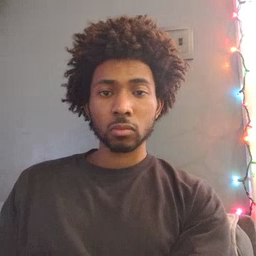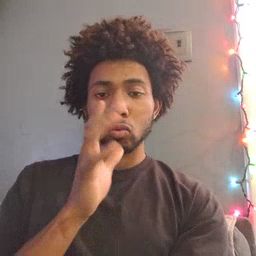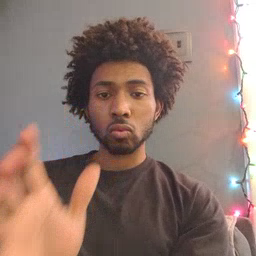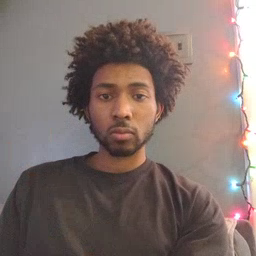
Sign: grandma